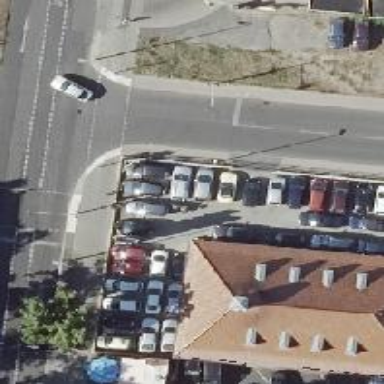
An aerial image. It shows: Shop that sells cars.